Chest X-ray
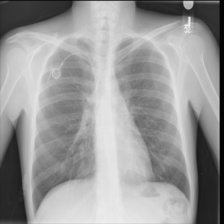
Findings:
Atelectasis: negative
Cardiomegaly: negative
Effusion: negative
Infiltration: negative
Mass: negative
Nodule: negative
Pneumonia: negative
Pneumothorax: negative
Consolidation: negative
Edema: negative
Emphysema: negative
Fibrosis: negative
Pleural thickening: negative
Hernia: negative